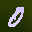
Label: 0